Interaction volume radius: 10 \u00c5
Interaction volume height: 25 \u00c5
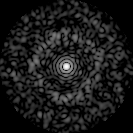
Disorder parameter: 0.8136